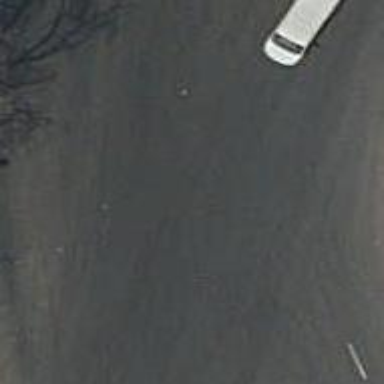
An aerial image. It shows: Asphalt road classified as primary highway.